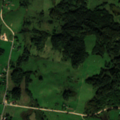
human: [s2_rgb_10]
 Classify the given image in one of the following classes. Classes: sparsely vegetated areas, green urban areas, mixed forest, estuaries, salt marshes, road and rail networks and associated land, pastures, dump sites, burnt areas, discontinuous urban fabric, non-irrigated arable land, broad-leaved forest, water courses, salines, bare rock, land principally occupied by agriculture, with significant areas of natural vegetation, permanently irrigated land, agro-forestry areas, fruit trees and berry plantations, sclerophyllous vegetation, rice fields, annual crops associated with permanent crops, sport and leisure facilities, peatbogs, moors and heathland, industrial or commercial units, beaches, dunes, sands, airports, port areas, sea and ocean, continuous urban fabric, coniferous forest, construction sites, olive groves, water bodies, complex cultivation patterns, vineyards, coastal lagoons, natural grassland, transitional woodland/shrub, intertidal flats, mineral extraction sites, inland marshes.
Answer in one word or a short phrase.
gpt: non-irrigated arable land, complex cultivation patterns, land principally occupied by agriculture, with significant areas of natural vegetation, broad-leaved forest, transitional woodland/shrub